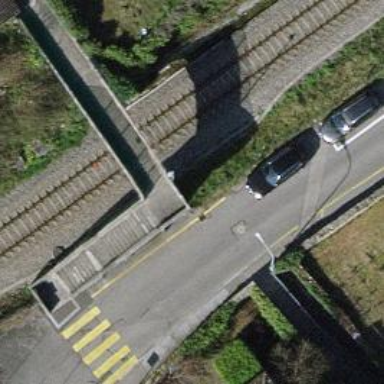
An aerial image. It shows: Road with steps.